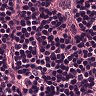
Metastatic tissue present: no